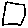
Label: square